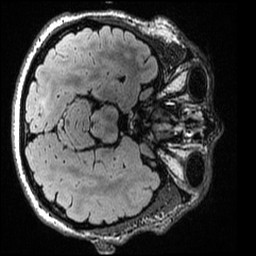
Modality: T2w
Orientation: axial
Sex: male
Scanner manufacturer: ge
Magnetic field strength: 3 T
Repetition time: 6 s
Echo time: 0.1292 s